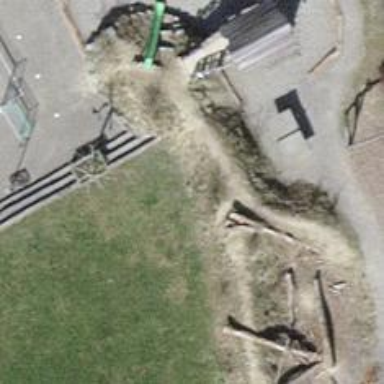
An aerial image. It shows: Playground area for leisure activities on the land.